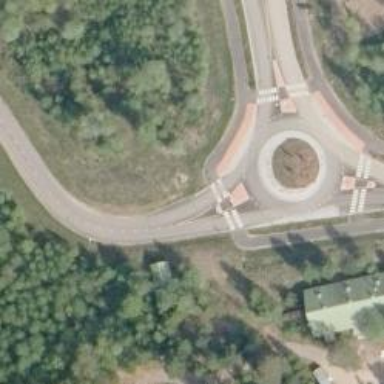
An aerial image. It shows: Residential road with asphalt surface leading to roundabout.